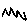
Label: zigzag